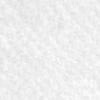
Label: no_change